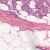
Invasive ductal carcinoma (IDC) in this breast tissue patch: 1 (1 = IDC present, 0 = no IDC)